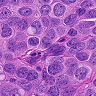
Metastatic tissue present: yes